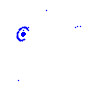
Particle: electron